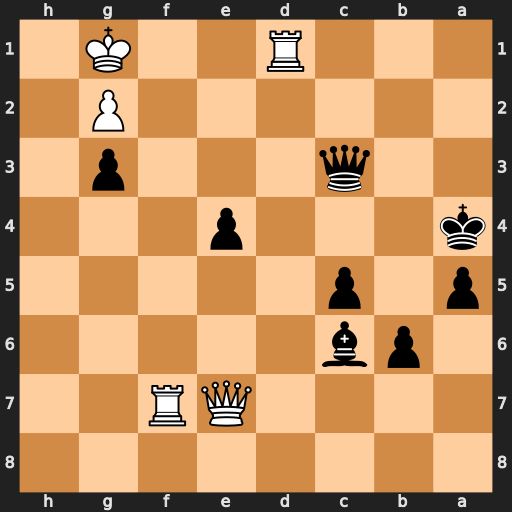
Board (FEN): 8/4QR2/1pb5/p1p5/k3p3/2q3p1/6P1/3R2K1
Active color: b
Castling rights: -
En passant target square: -
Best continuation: Qe3+ Kh1 Qh6+